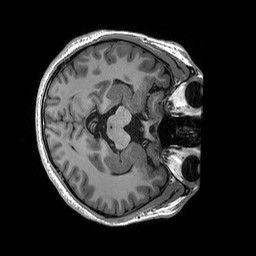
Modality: T1w
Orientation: axial
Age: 25
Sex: female
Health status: healthy
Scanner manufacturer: siemens
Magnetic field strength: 3 T
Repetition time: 2.53 s
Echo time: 0.00227 s